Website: apple
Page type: delivery-shipping
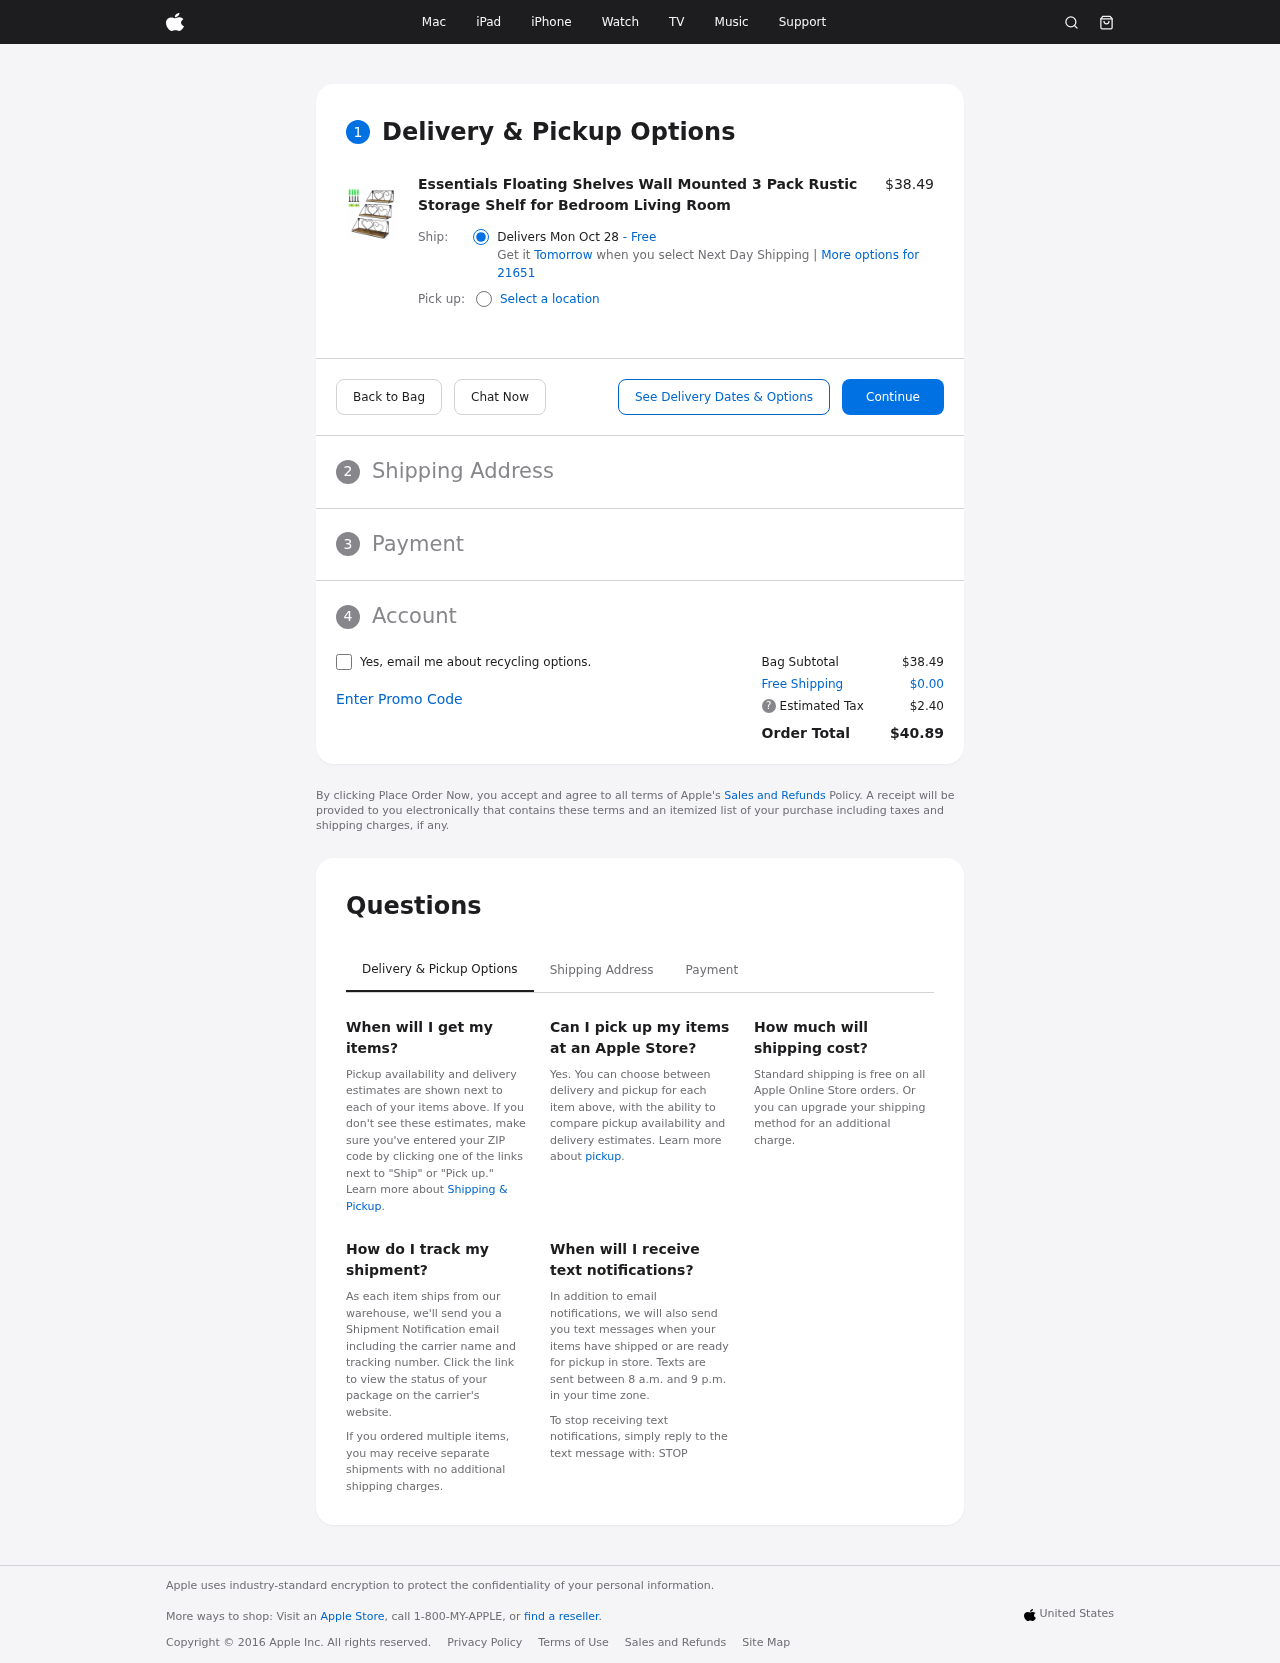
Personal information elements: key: PII_POSTCODE
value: More options for 21651
Product elements: key: PRODUCT1_NAME
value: Essentials Floating Shelves Wall Mounted 3 Pack Rustic Storage Shelf for Bedroom Living Room
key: PRODUCT1_PRICE
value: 38.49
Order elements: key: ORDER_DELIVERY_DATE
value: Delivers Mon Oct 28
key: ORDER_SUBTOTAL
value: $38.49
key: ORDER_SHIPPING_COST
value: $0.00
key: ORDER_TAX
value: $2.40
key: ORDER_TOTAL
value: $40.89